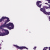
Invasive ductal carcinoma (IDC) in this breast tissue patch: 0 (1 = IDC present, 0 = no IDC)